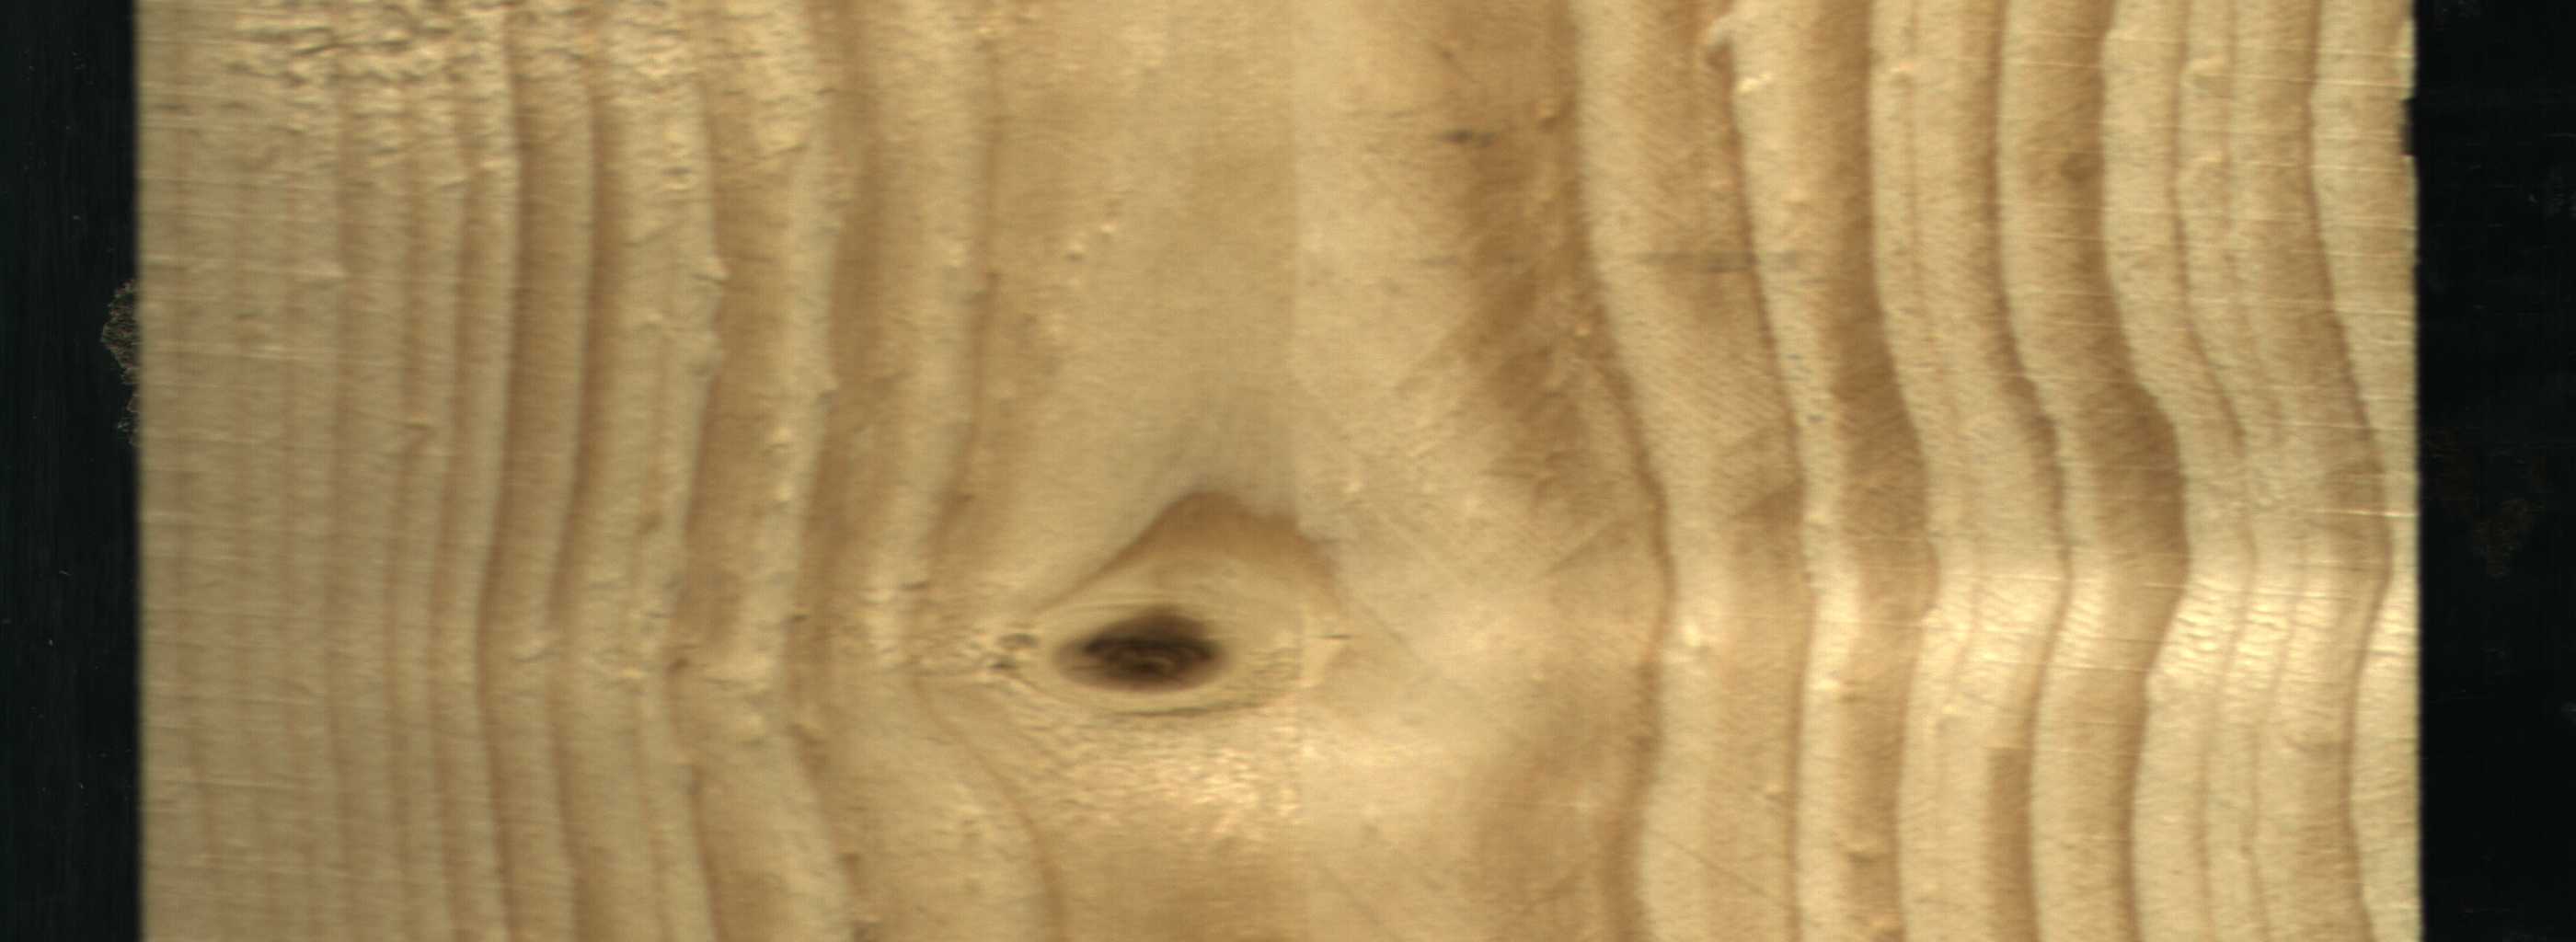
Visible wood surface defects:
Dead_Knot